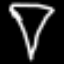
Label: diamond